Field crop: maize
Growth stage: 2
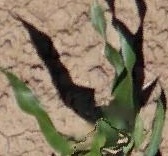
Species: maize